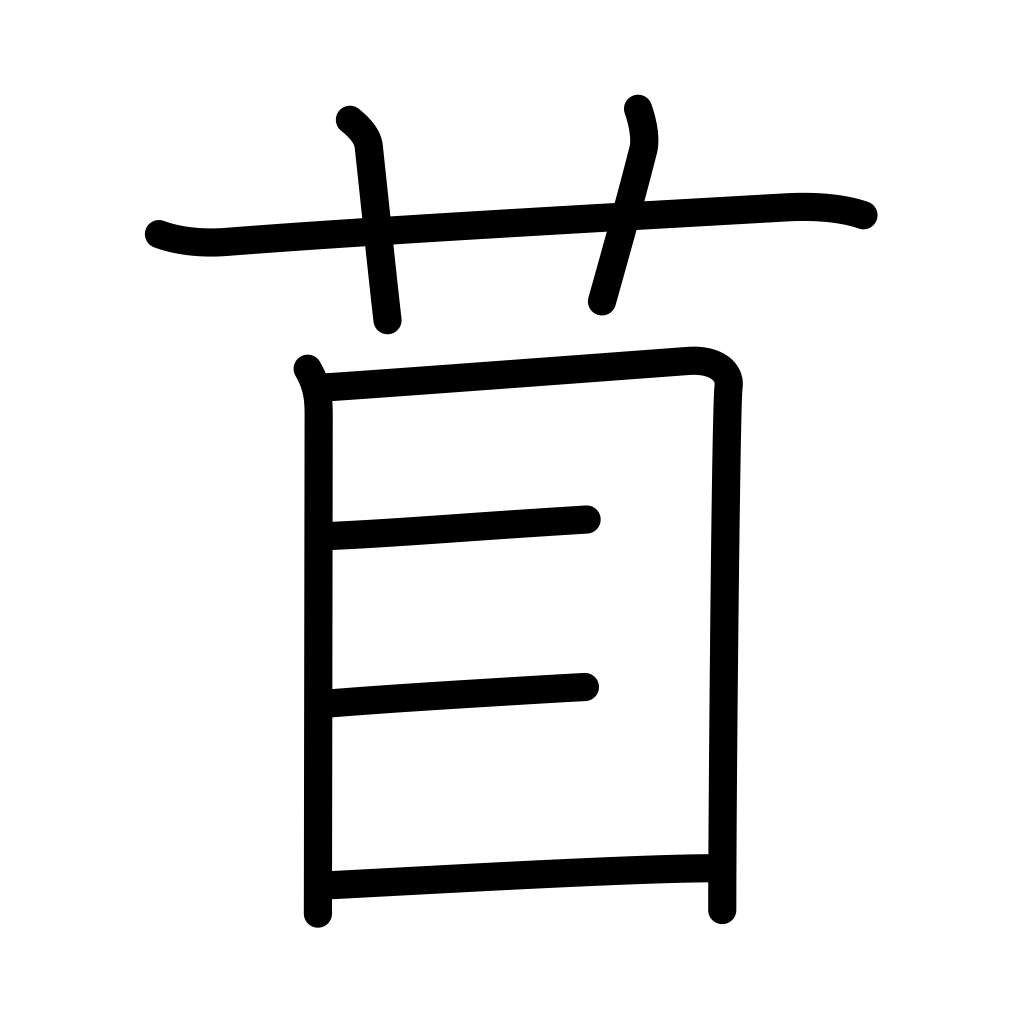
Meaning: clover, medic